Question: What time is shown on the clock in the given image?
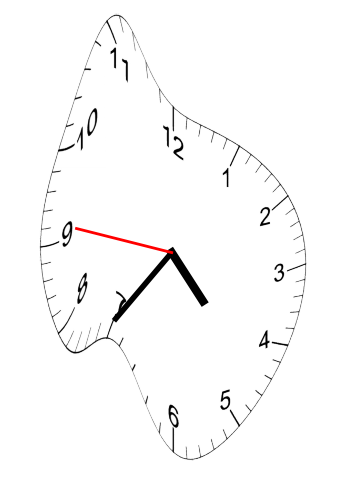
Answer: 04:35:46